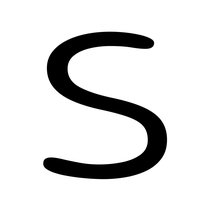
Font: Gluten_ExtraLight